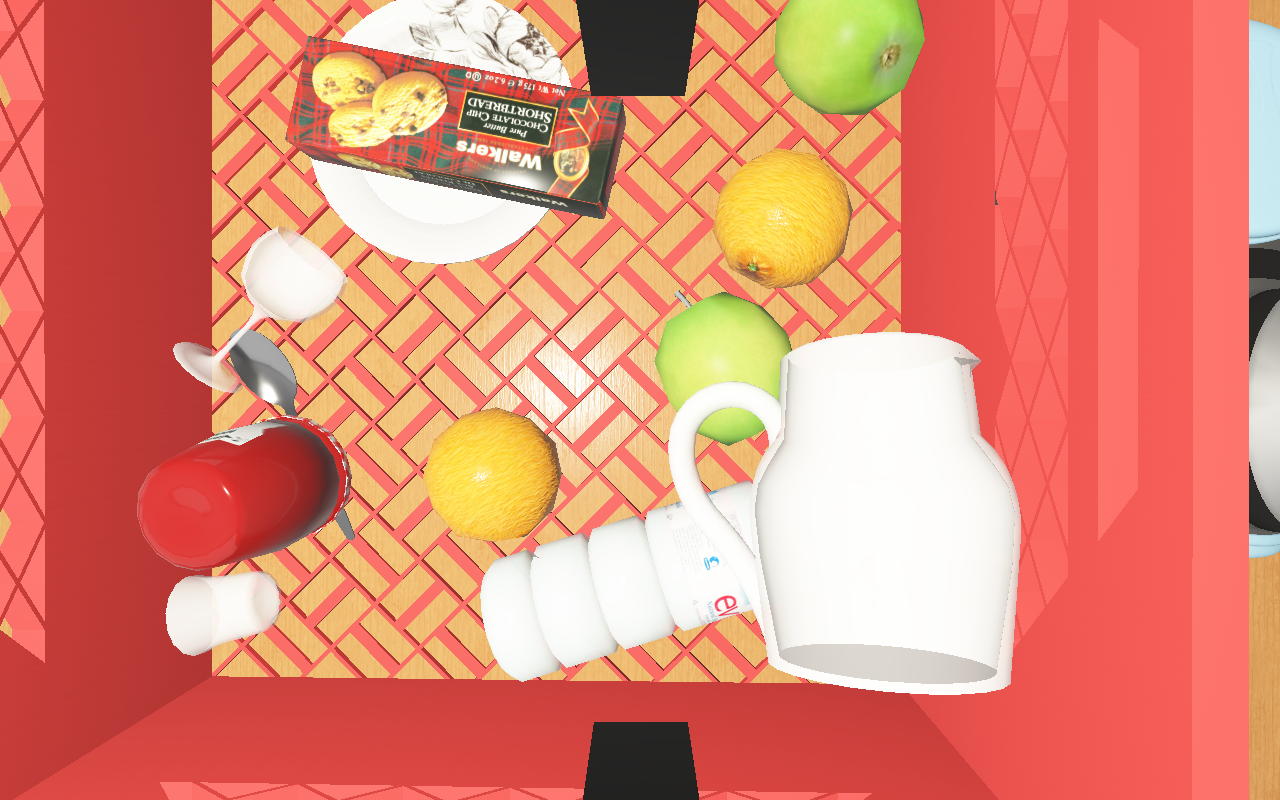
Objects in the scene:
carafe
water bottle
orange
orange
wineglass
cereal box
biscuit box